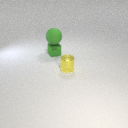
large green rubber sphere above small green metal cube